Question:
How can I iterate through all the Navigation Controllers from the tabBarController?
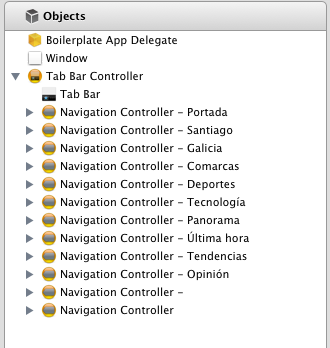
Answer: '''
for (UIViewController *viewController in self.tabBarController.viewControllers)
{
// Do your thing...
}
'''